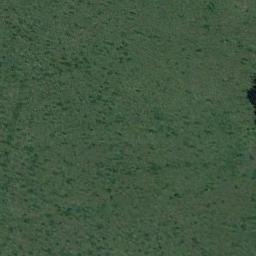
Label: meadow